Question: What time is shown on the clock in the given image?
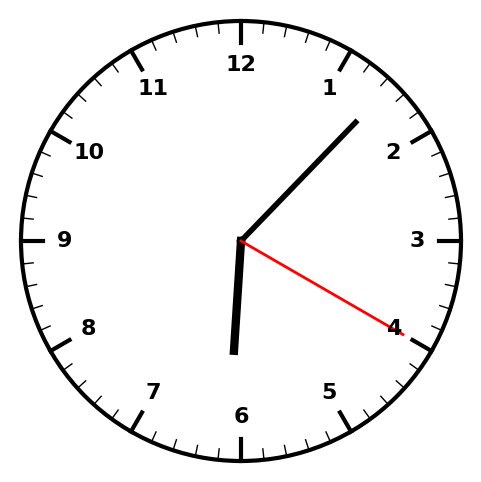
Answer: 06:07:20